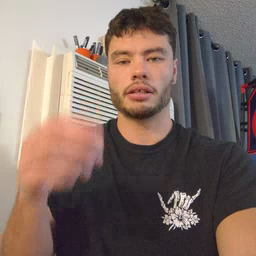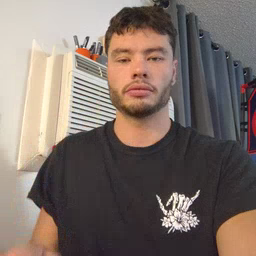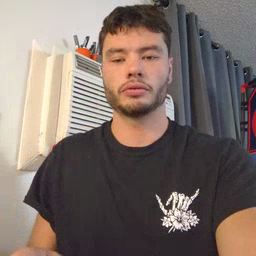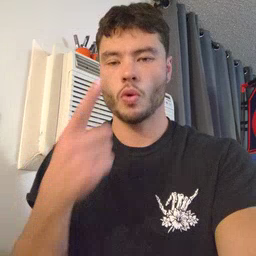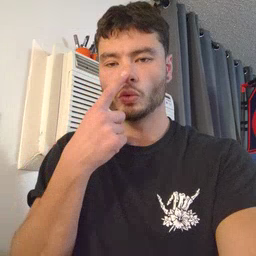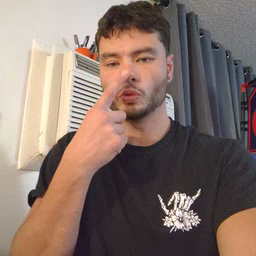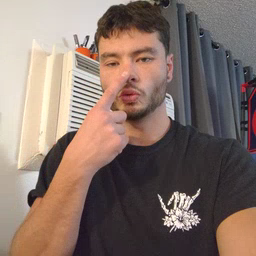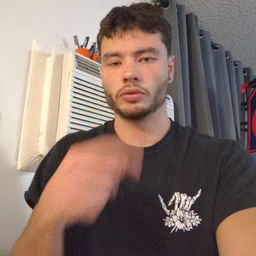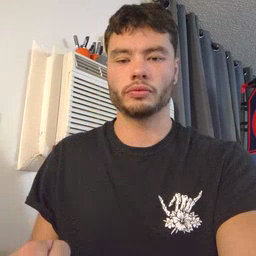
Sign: nose